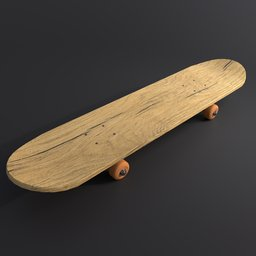
Label: mechanical